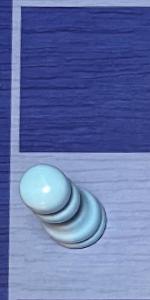
Label: Pawn_White